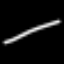
Label: line